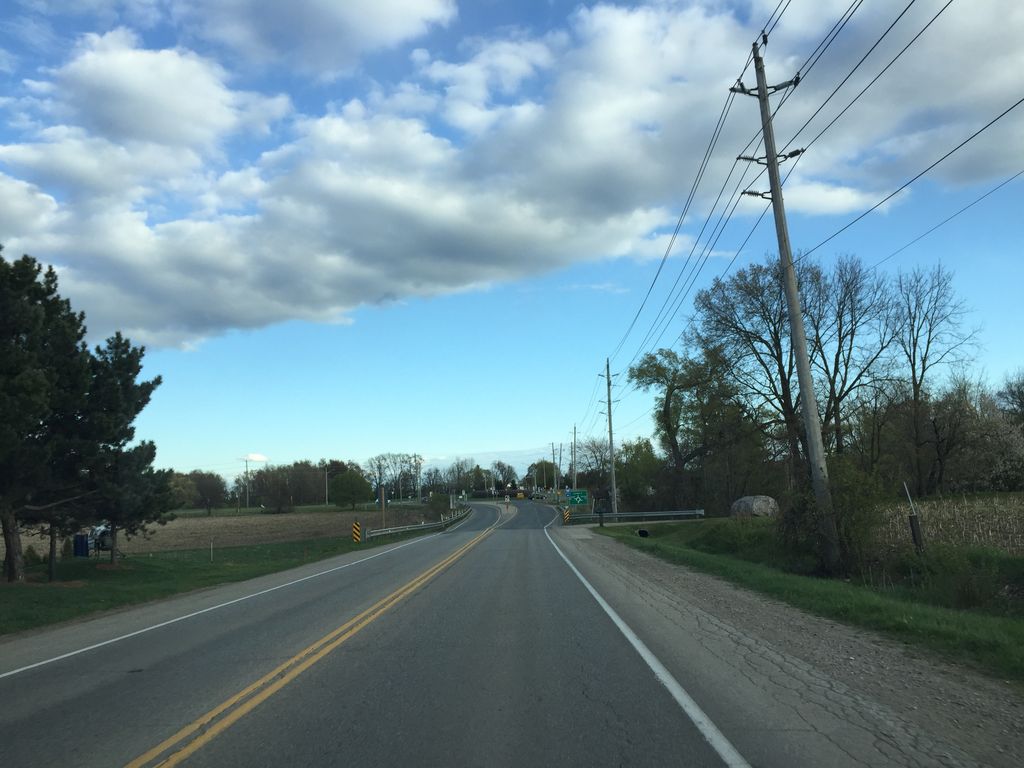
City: kitchener-waterloo